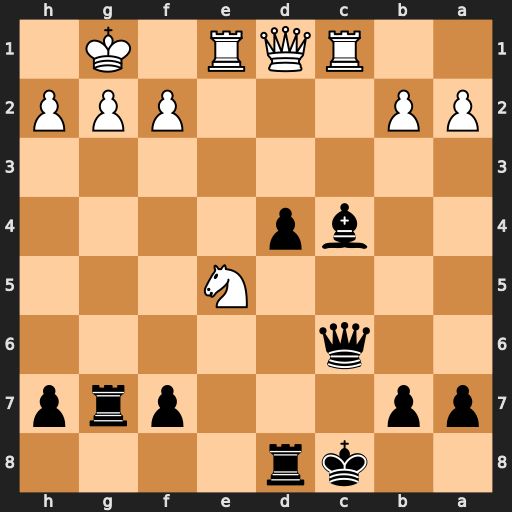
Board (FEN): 2kr4/pp3prp/2q5/4N3/2bp4/8/PP3PPP/2RQR1K1
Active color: b
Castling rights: -
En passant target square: -
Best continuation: Qxg2#